An envelope spectrum derived from a bearing vibration measurement is shown; the reference markers locate BPFO, BPFI, BSF and FTF for this bearing geometry and shaft speed. Diagnose the bearing from this image, choosing from: normal, inner_race, outer_race, ball.
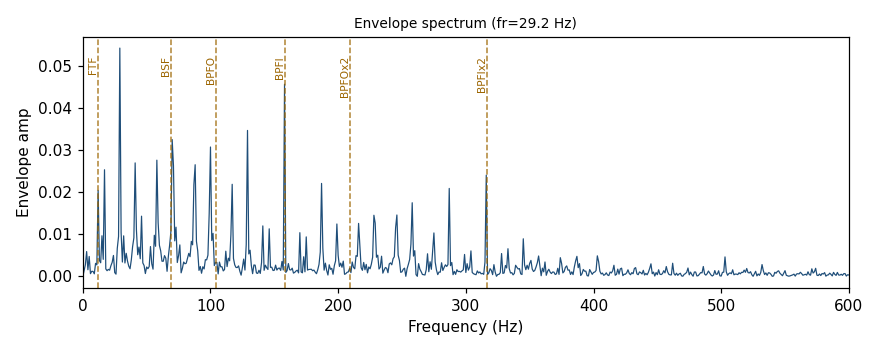
Answer: inner_race